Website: walmart
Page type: payment
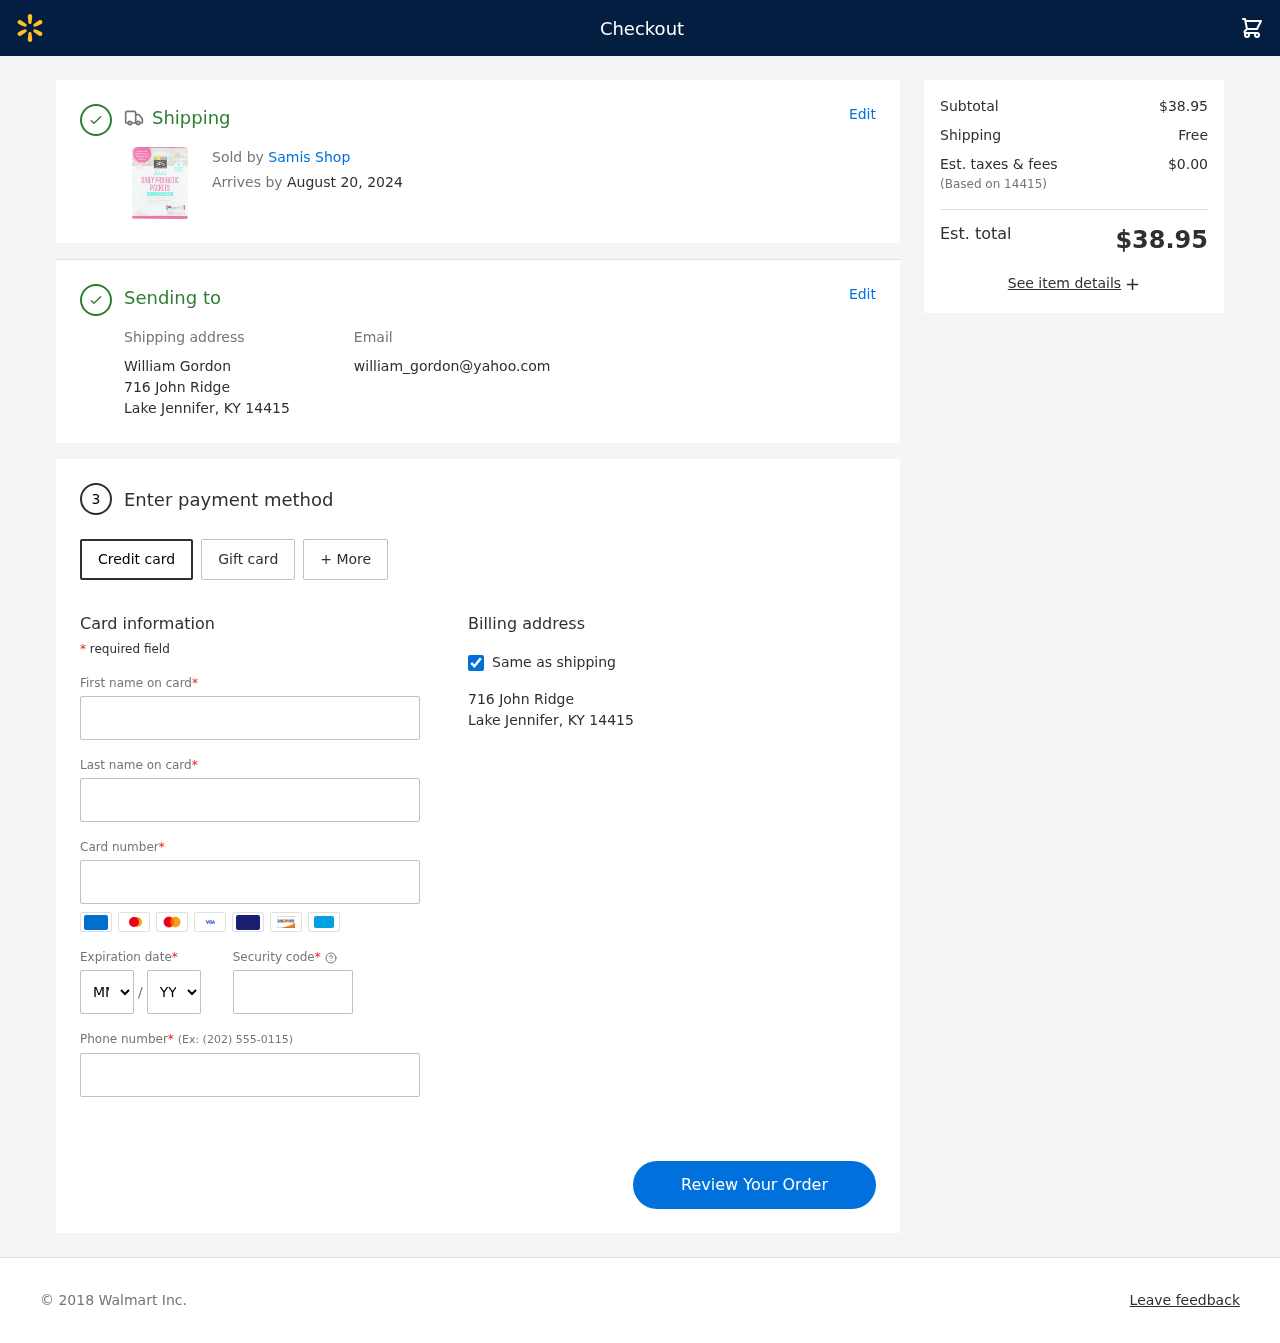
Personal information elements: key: PII_CARD_CVV
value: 116
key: PII_CARD_EXPIRY_MONTH
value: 05
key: PII_CARD_EXPIRY_YEAR
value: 28
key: PII_CARD_NUMBER
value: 4608 7273 5130 5194
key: PII_CITY_STATE_ZIP
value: Lake Jennifer, KY 14415
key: PII_EMAIL
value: william_gordon@yahoo.com
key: PII_FIRSTNAME
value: William
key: PII_FULLNAME
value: William Gordon
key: PII_LASTNAME
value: Gordon
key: PII_PHONE
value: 7238049321
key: PII_POSTCODE
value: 14415
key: PII_STREET
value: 716 John Ridge
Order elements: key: ORDER_DELIVERY_DATE
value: August 20, 2024
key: ORDER_SUBTOTAL
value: $38.95
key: ORDER_SHIPPING_COST
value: Free
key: ORDER_TAX
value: $0.00
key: ORDER_TOTAL
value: $38.95